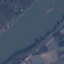
Land use / land cover class: River